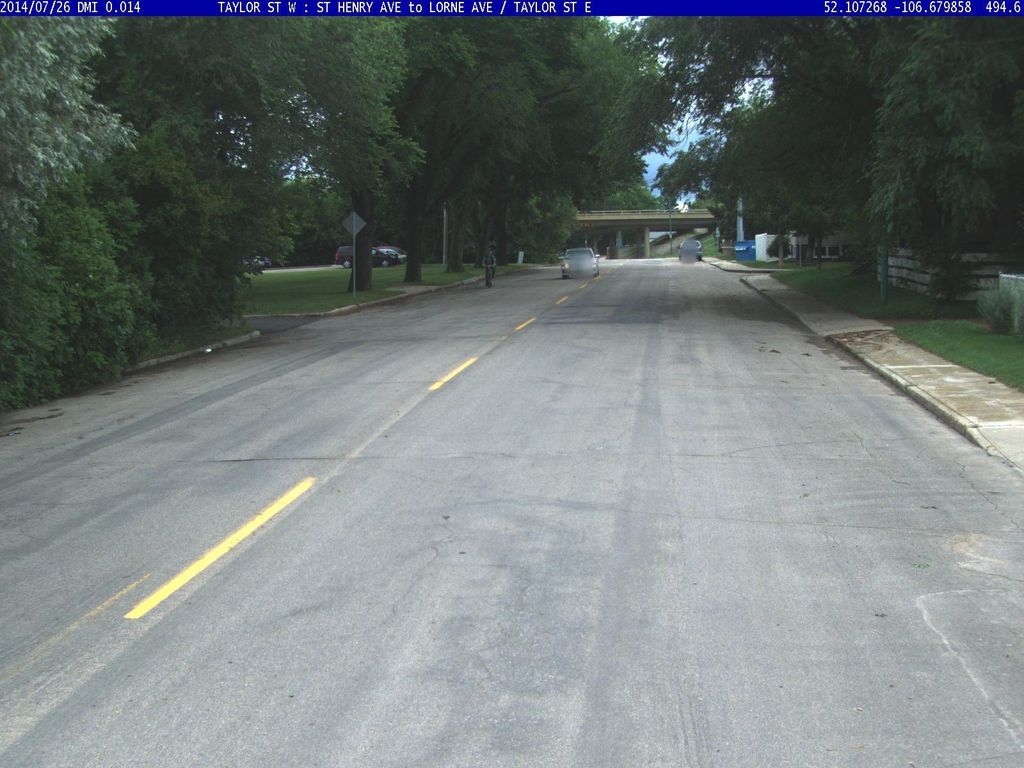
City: saskatoon